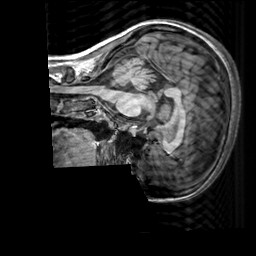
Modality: T1w
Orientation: sagittal
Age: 27
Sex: female
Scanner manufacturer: siemens
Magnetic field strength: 3 T
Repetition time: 2.3 s
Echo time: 0.00303 s